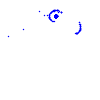
Particle: kaon